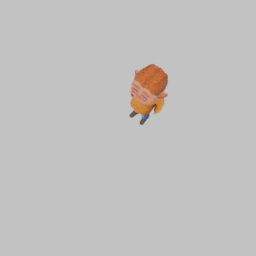
Label: people